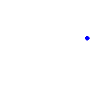
Particle: pion